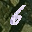
Label: 6